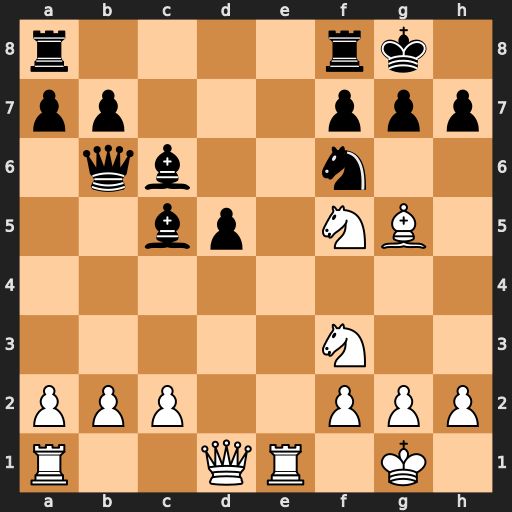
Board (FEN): r4rk1/pp3ppp/1qb2n2/2bp1NB1/8/5N2/PPP2PPP/R2QR1K1
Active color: w
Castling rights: -
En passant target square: -
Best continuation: Bxf6 Bxf2+ Kh1